Question: The past two days i have tried to find a solution to this problem but with no luck.
I am trying to include 'GSON' lib. Into my android project.
Here is a picture of my folder structure:

Now in my build.gradle i have the following:
'''
// Top-level build file where you can add configuration options common to all sub-projects/modules.
dependencies {
compile files('libs/gson-2.2.4.jar')
}
'''
i have also right clicked gson-2.2.4.jar and added it as a lib.
When i compile i get the following error:
'''
Gradle: A problem occurred evaluating root project 'notebox-android'.
> Could not find method compile() for arguments [directory 'libs'] on root project 'notebox-android'.
'''
Can anyone help me with this?
please tell me if you need more information!
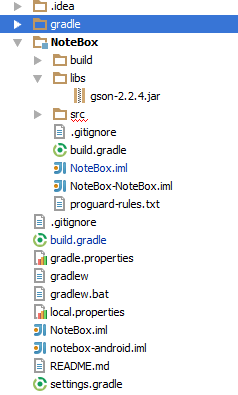
Answer: The answer to this question might help you to import your gson library correctly and avoid any compile/link issues: <URL> with accepted answer. Both answers say the same thing. 'gradlew clean' after you add/import the jar file and edit the build.gradle file.
HTH.
Edit: There are two build.gradle files. You should be editing the build.gradle that's under your project folder and not the one under your project-root folder.